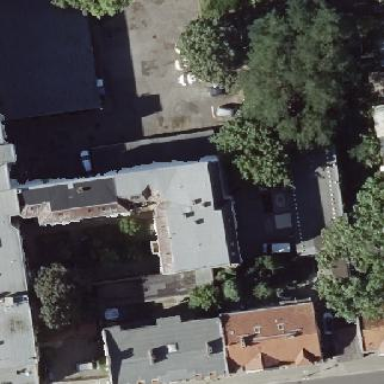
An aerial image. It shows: Image showing building with apartments.